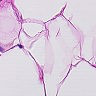
Metastatic tissue present: no